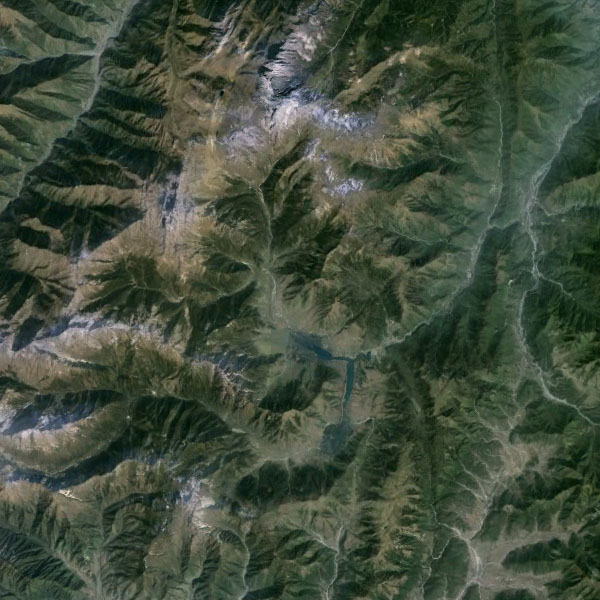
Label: Mountain